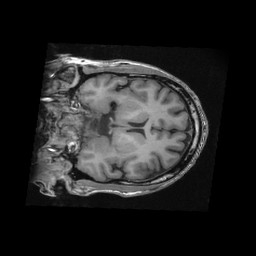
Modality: T1w
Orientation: coronal
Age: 31
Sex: male
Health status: healthy
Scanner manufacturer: ge
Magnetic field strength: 3 T
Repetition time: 0.008416 s
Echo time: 0.003092 s